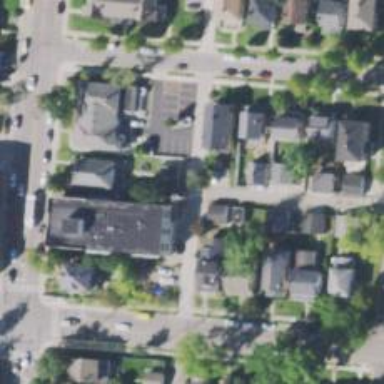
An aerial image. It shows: Alley classified as service road.